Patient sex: M
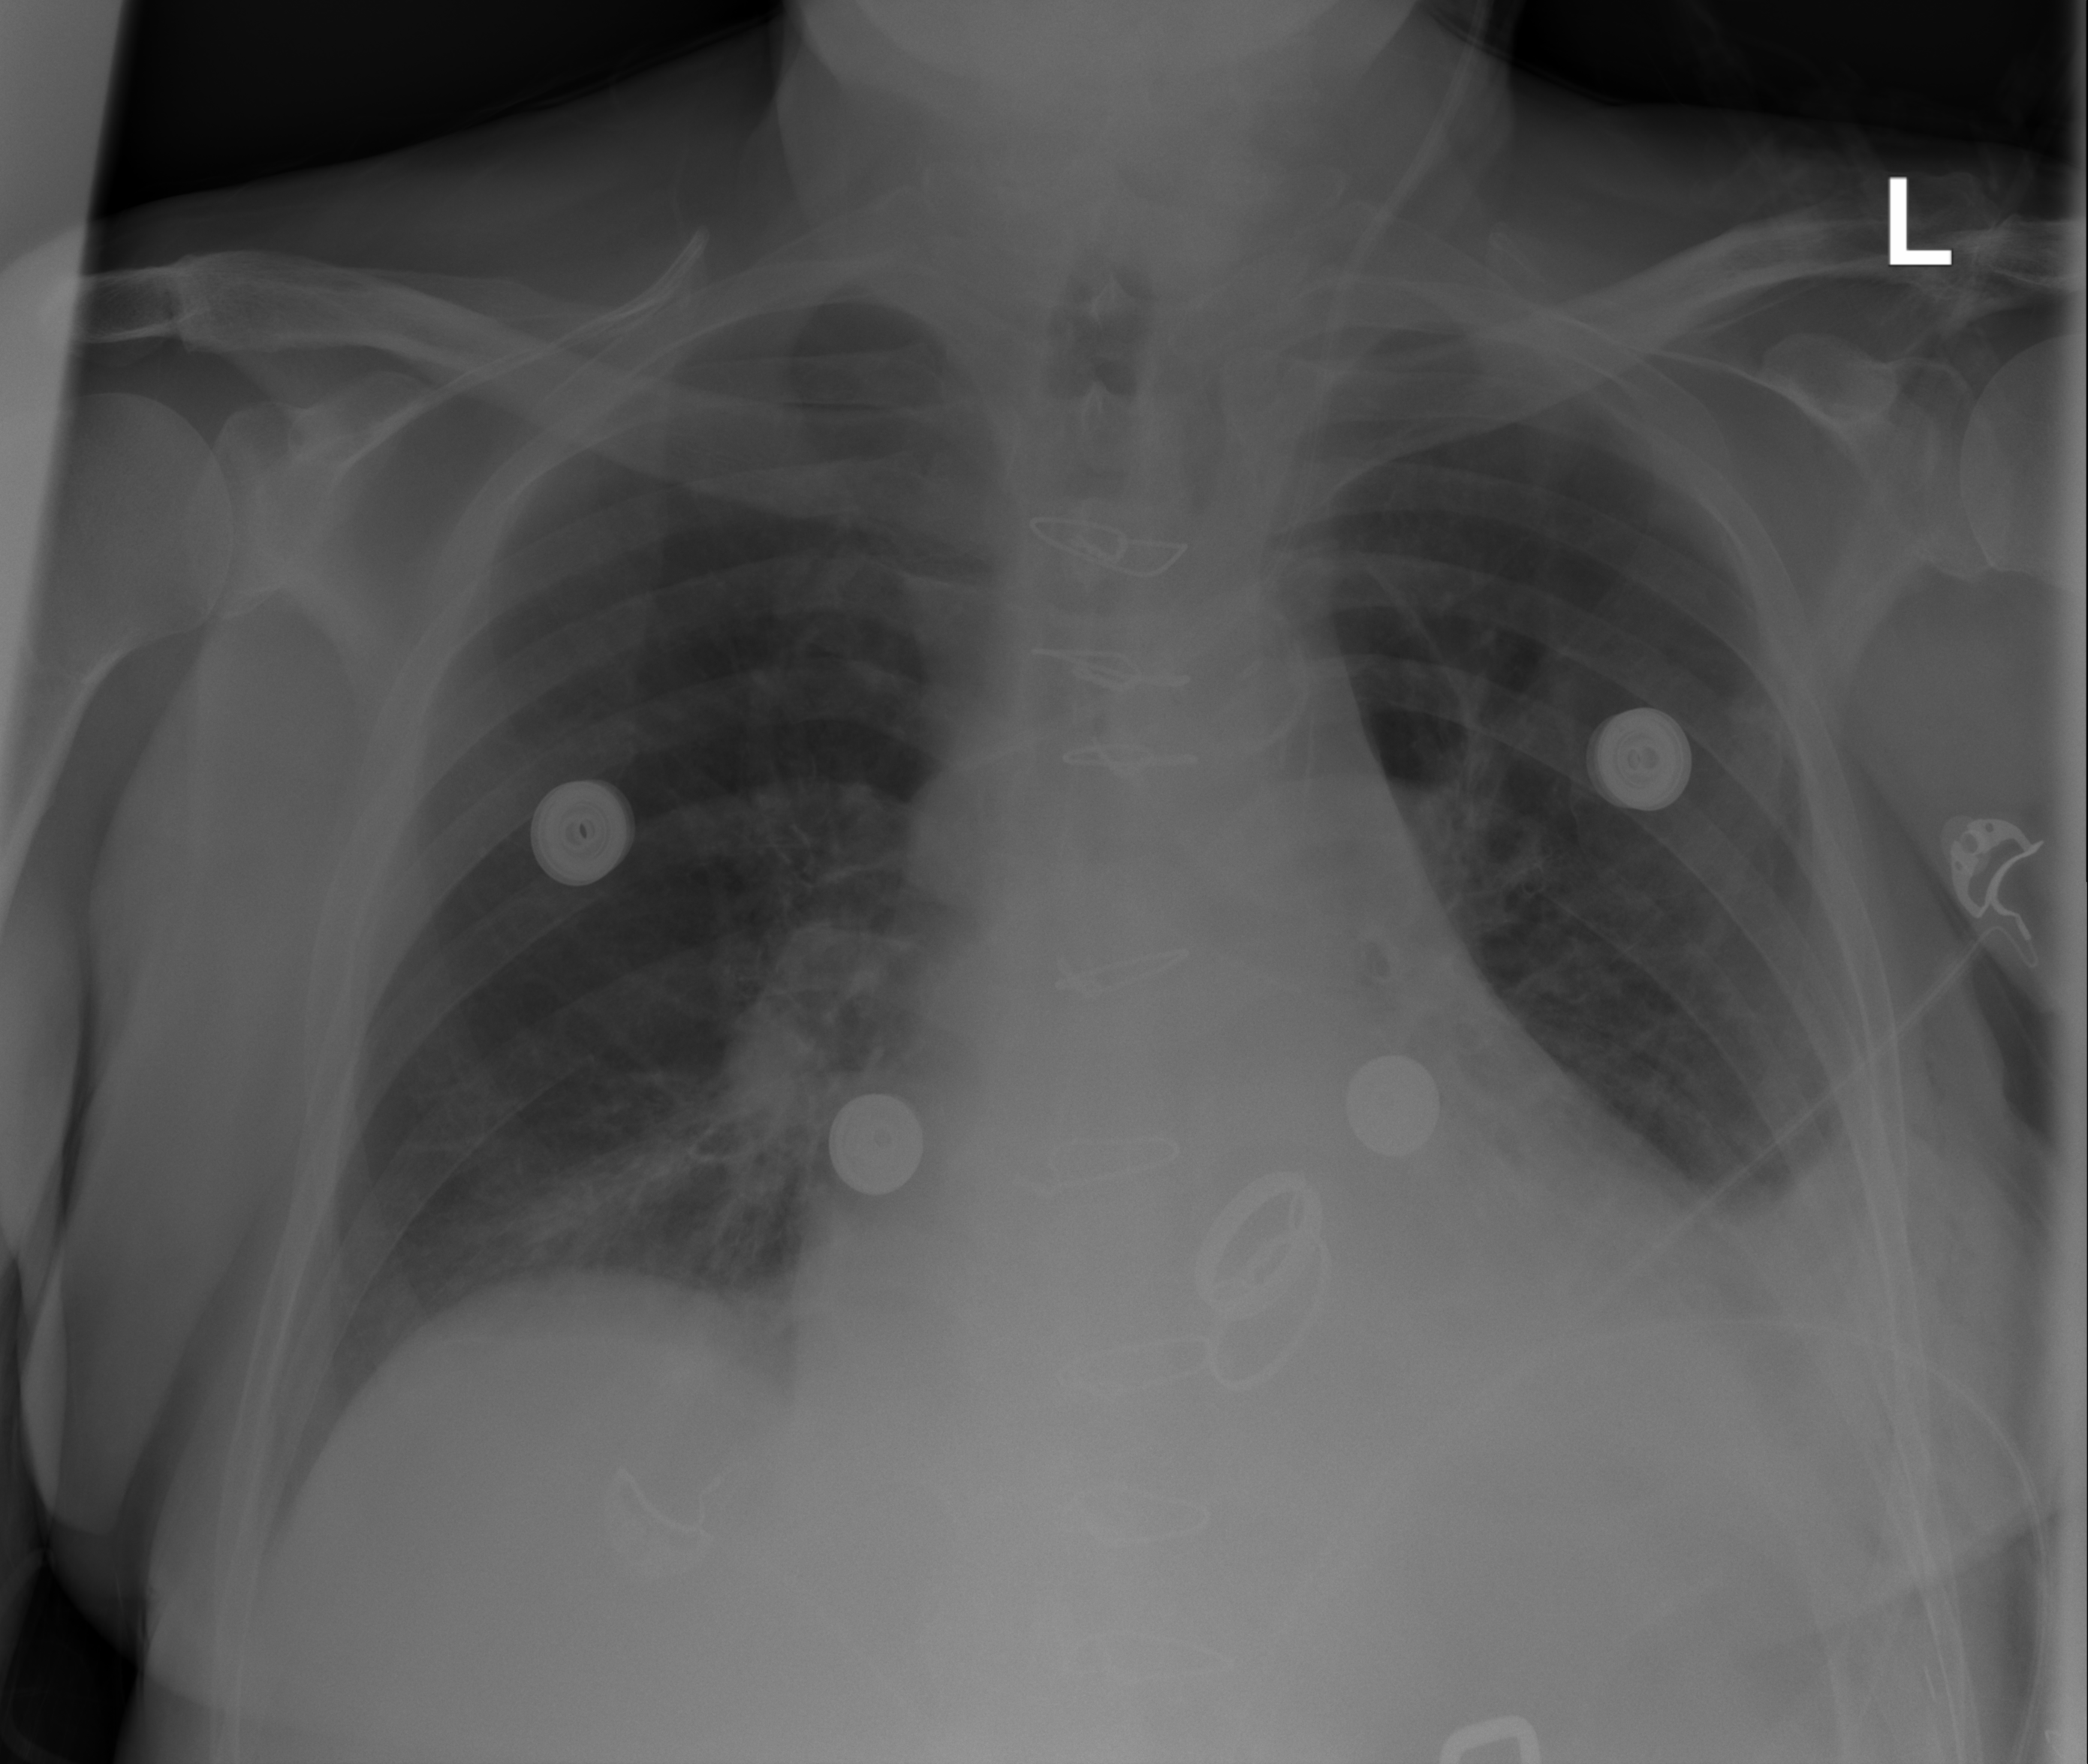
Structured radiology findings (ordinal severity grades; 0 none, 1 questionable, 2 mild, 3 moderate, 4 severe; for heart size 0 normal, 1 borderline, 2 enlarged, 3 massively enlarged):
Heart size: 2
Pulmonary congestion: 2
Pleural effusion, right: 0
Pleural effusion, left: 2
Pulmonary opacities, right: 0
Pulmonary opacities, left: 0
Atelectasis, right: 0
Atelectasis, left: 2